Field crop: maize
Growth stage: 2
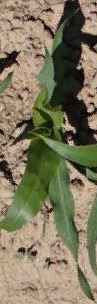
Species: maize